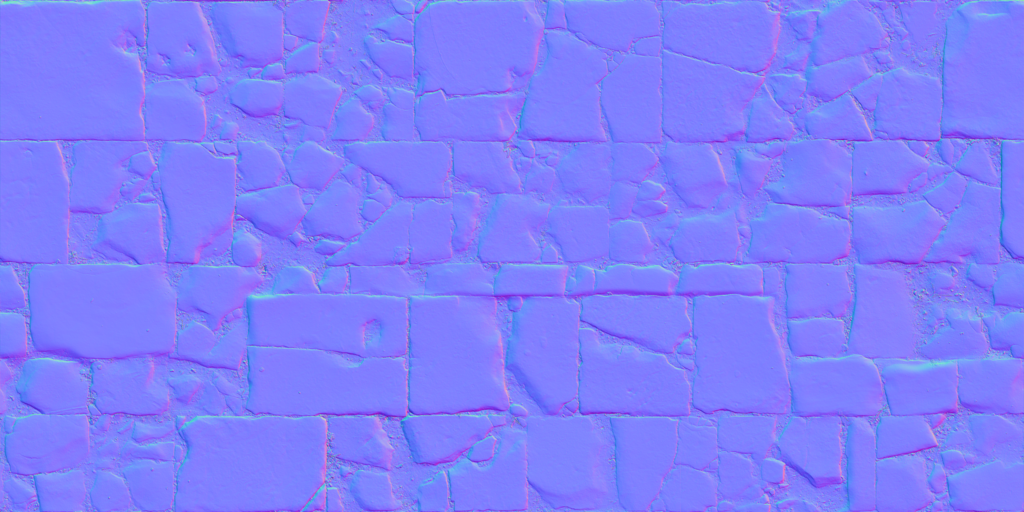
Texture map type: NormalGL